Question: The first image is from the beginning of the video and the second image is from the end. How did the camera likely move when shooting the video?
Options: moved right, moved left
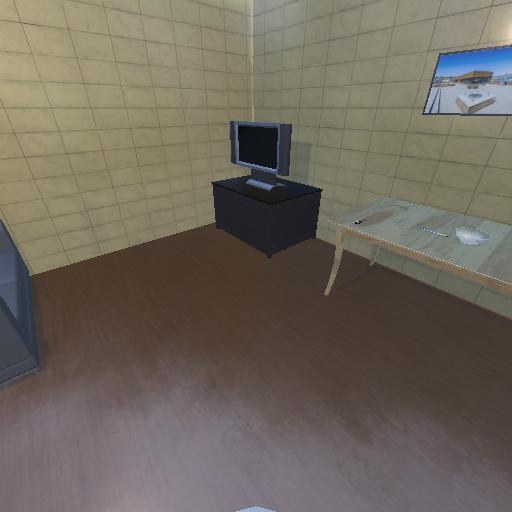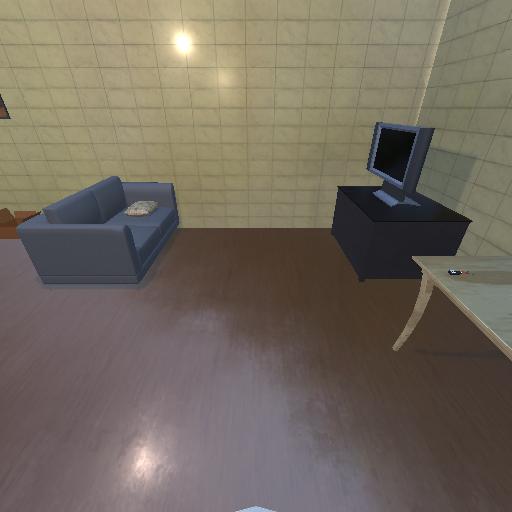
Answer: moved right